Question:
I have a nav bar as shown as above. It is done using twitter bootstrap. However, there is alot of button.
Is it possible to make the whole nav bar scroll-able(via touch gesture) to see more buttons? (eg. right and left scroilable)
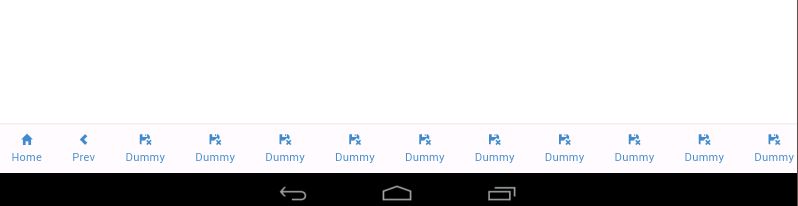
Answer: You might be able to apply this in your css:
'''
.navscroll {
overflow-x: scroll;
'''
to your navbar giving you the horizontal scroll.